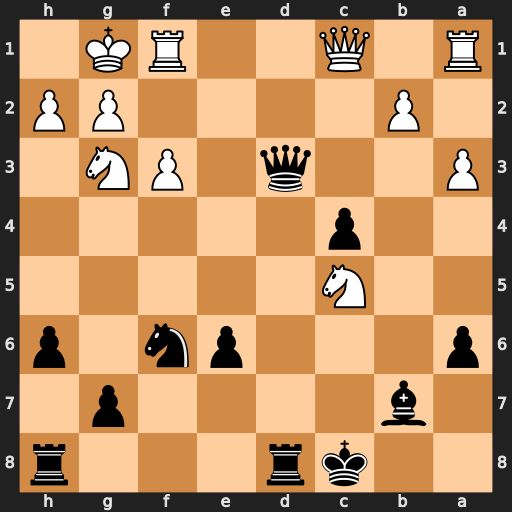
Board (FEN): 2kr3r/1b4p1/p3pn1p/2N5/2p5/P2q1PN1/1P4PP/R1Q2RK1
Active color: b
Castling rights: -
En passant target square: -
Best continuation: Qd4+ Rf2 Qxc5